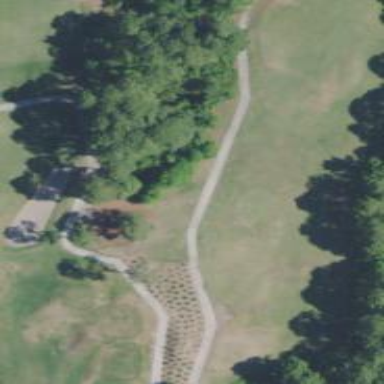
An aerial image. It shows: Path for both road and golf.